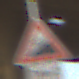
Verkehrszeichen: Steigung10
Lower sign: LaengeEinerStrecke1
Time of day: SunriseSunset
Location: Roofed (Suburban)
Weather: Clear
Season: NotSpecified
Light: Natural